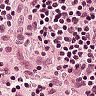
Metastatic tissue present: no